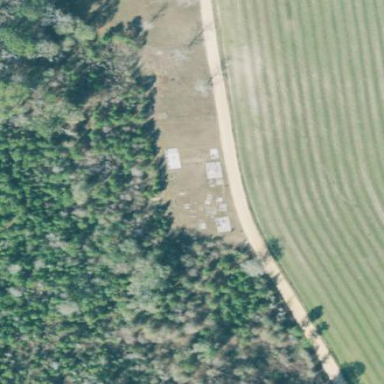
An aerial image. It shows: Cemetery.